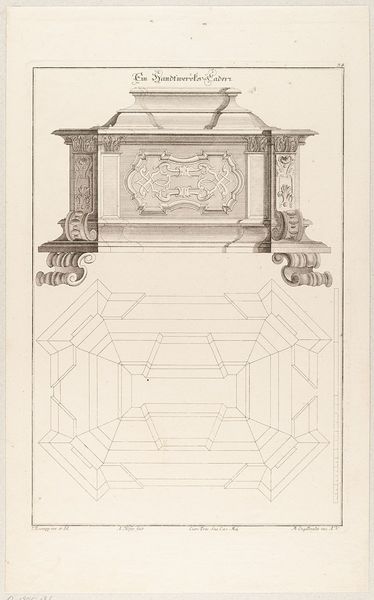
Titel: Grund- und Aufriss eines Truhen
Künstler: Martin Engelbrecht
Standort: Hamburg
Institution: Museum für Kunst und Gewerbe Hamburg
Schlagwörter: fuß, weiß, holz, schwarz, zeichnung, muster, möbel, blatt, rokoko, schrift, papier, schrank, grafik, graphik, aufsicht, fotografie, photographie, truhe, buch, druck, druckgraphik, druckgrafik, stich, seite, kiste, entwurf, buchseite, kasten, kunstgewerbe, musterbuch, kupferstich, kunsthandwerk, möbelstück, schreinerarbeit, tischlerarbeit, reproduktionen, 1900, industriedesign, druckerzeugnisse, schrain, ornamentstich, vorlageblätter, mpbel, möbwel